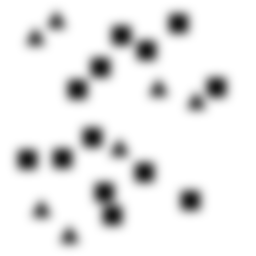
Squares: 13
Triangles: 7
Stars: 0
Total shapes: 20